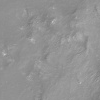
Atmospheric dust classification: not_dusty